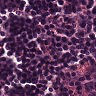
Metastatic tissue present: no